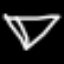
Label: diamond